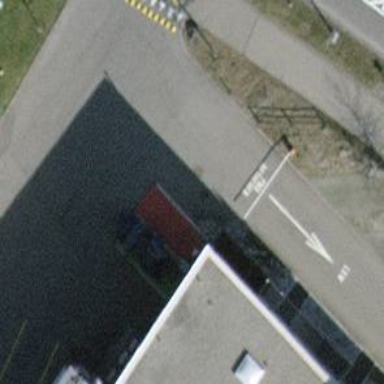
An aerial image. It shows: Lift gate barrier.